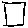
Label: square